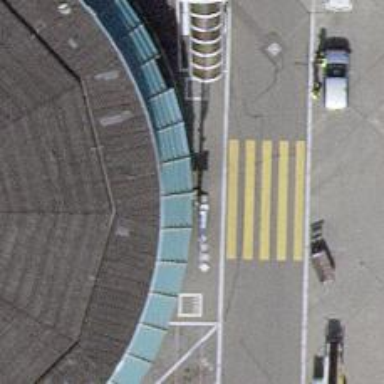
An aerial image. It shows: Airport gate.